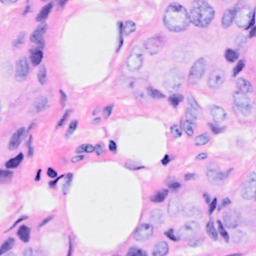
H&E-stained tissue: Breast